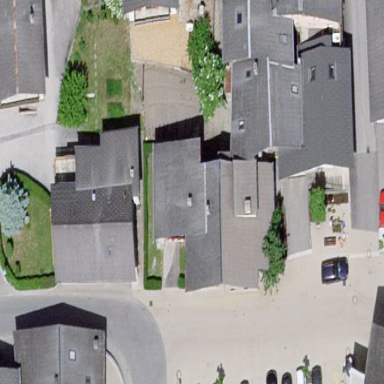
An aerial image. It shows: Simple and straightforward house.